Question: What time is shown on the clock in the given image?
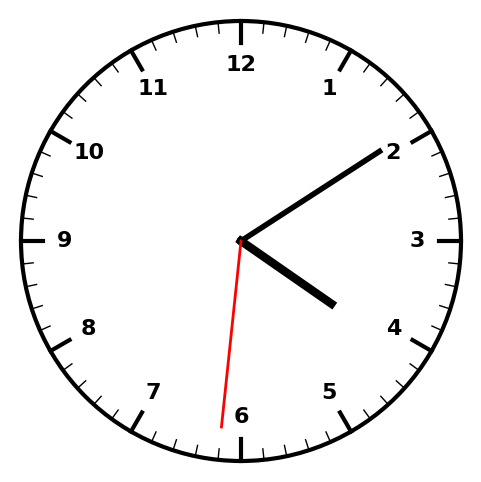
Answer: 04:09:31